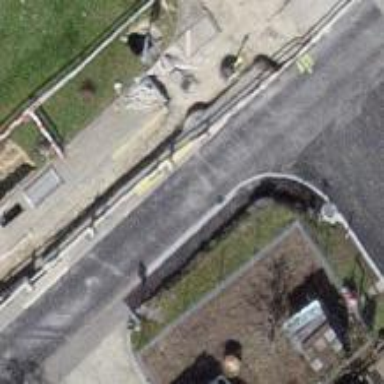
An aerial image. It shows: Uncontrolled zebra crossing with yellow markings on the road.